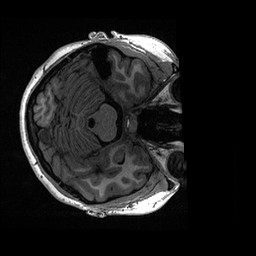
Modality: T1w
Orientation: axial
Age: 19
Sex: female
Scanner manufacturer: ge
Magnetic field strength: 3 T
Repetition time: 0.006952 s
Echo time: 0.00292 s